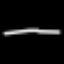
Label: line